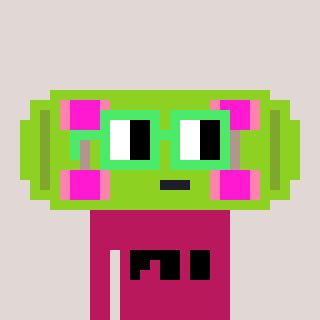
a pixel art character with square light green glasses, a skateboard-shaped head and a darkpink-colored body on a warm background